Question: I have created ~/tmp1, ~/tmp2, ~/tmp3, ~/tmp4 folders for my own use. The files placed there were not automatically generated, I created them myself or copied/moved the content there. I have used ~/tmp1 most oftenly. However, one time I found there many system generated .tmp and .sock files. I have tried deleting the whole folder, however, the folder still creates itself (ie. "~/tmp1"). Here you can see the screenshot of what I have there:

I cannot post the "tree" command output due to stack overflow length restrictions.
The question is, where do I even start to look for the problem? Sorry for so little info, please indicate what more info would you need, I will provide.
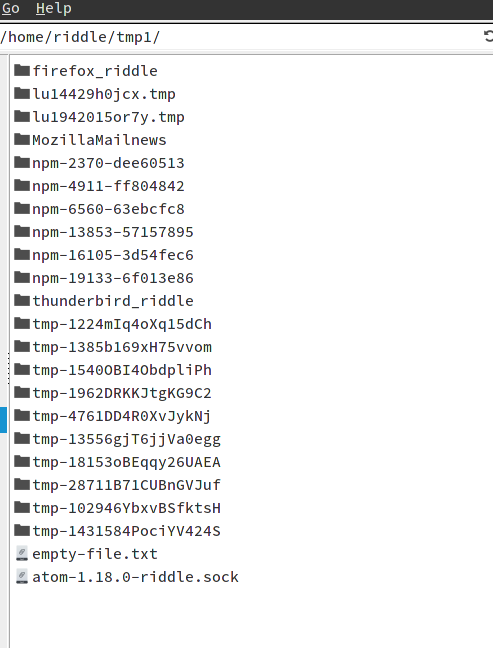
Answer: Ok, the problem actually was that in my "~/.aliases" file, which is sourced by "~/.zshrc", I had a line
'''
export TMP=/home/riddle/tmp1
'''
and $TMP variable is a convention variable that actual applications will check for to determine the temp dir they should write to.